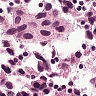
Metastatic tissue present: yes